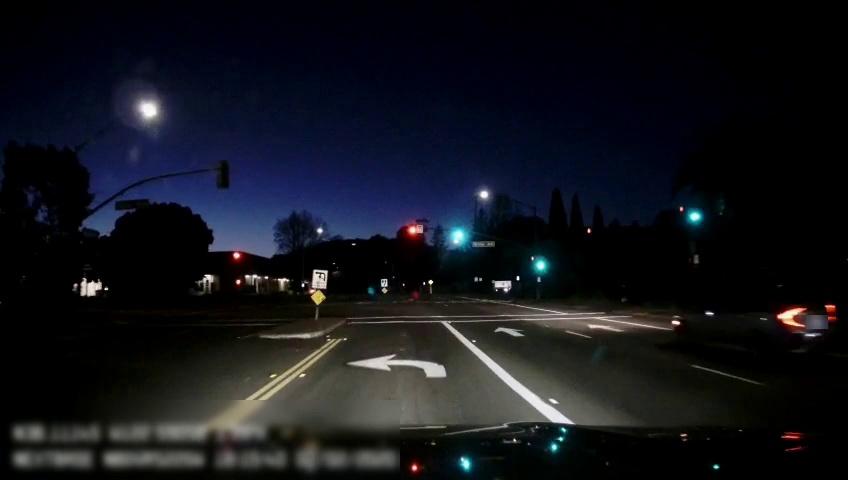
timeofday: Night
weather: Other
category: Drivable Space
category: Drivable Space
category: Vehicles | SUV
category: Lanes | Alternate Lane
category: Lanes | Current Lane
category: Lanes | Current Lane
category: Lanes | Opposite Lane
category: Traffic | Lights
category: Traffic | Lights
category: Traffic | Signs
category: Traffic | Signs
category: Traffic | Lights
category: Traffic | Lights
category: Traffic | Lights
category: Traffic | Lights